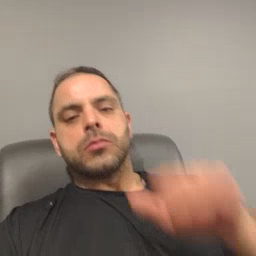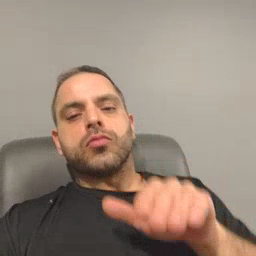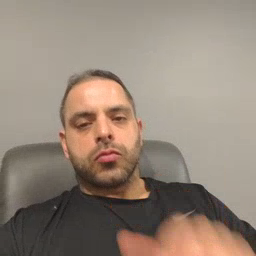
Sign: child